Question: I'm making a touch interface and need to enlarge the select form (In order to make the rows eaiser to hit with the clumpsy finger). Is there any other way of enlarging the select rows without enlarging the text font? I know that the select is very limited, and you might suggest using a diffrent approach. I'm aware of that. I'm just curious if there are a way to enlarge the row without enlarging the font text. =)
On the image below I have
'''
font-size: 20px;
'''

And I would prefer it to be around 14-16, but then the rows would be rather hard to hit on a touch screen.
Full css code of the dropdown menu below
'''
.styledDropDown select{
background: transparent;
width: 200px;
padding: 5px;
font-size: 20px;
border: 0px;
height: 31px;
-webkit-appearance: none;
outline: none;
}
.styledDropDown{
float:right;
width: 200px;
height: 31px;
background:url(../images/bedview/dropDown.png) no-repeat;
}
'''
Could only change background color and font color but not change padding
'''
option {
background-color:#ddd; /*Works*/
margin:20px; /*don't work*/
padding:20px; /*Don't work*/
}
'''
Edit it works in Internet Explorer but want it to work in chrome :/
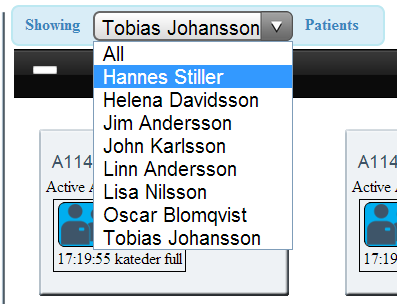
Answer: Well if you only need it for chrome
You can try something like
<URL>
Obviously it's not the best result but this i the best I got
'''
select {
padding: 10px;
font-size: 30px;
-webkit-appearance: button;
}
'''